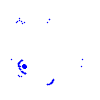
Particle: electron